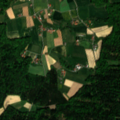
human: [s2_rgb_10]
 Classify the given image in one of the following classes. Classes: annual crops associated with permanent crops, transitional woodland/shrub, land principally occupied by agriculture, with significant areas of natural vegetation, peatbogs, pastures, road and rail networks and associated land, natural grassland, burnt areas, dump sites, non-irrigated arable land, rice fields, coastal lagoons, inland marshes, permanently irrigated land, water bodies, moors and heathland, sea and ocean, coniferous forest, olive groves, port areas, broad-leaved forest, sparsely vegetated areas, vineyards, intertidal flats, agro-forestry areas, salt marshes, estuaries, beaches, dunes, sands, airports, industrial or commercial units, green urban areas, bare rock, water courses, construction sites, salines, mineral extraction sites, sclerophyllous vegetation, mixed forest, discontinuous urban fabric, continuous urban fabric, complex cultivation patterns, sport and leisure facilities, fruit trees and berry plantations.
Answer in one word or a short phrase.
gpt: complex cultivation patterns, mixed forest